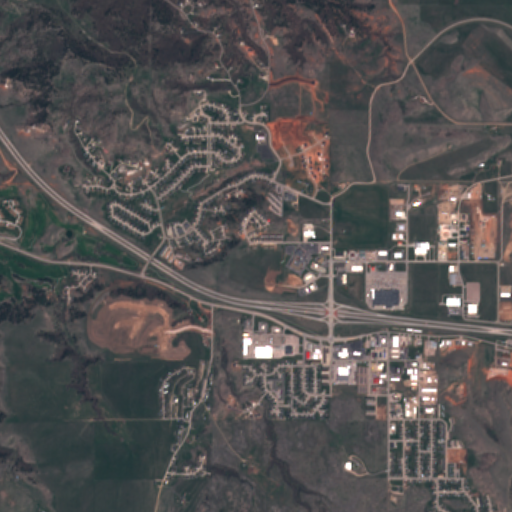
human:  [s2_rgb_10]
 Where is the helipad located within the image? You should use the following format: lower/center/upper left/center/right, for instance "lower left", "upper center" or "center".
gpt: The helipad is located in the lower right of the image.
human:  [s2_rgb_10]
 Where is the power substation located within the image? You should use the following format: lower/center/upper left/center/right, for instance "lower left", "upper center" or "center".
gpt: The power substation is located in the center of the image.
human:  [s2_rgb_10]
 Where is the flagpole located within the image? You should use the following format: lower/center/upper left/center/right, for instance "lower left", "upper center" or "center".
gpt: The flagpole is located in the lower right of the image.
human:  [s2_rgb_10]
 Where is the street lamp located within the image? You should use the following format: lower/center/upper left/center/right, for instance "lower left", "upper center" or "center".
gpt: The street lamp is located in the center of the image.
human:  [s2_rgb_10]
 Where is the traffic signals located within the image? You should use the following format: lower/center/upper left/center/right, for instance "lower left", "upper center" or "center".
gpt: The traffic signals is located in the lower center of the image.
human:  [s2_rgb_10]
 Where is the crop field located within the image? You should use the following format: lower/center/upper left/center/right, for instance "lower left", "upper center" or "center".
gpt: There is no crop field in the image.